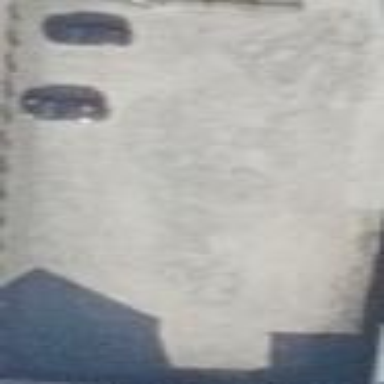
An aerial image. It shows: Parking area with fine gravel surface.